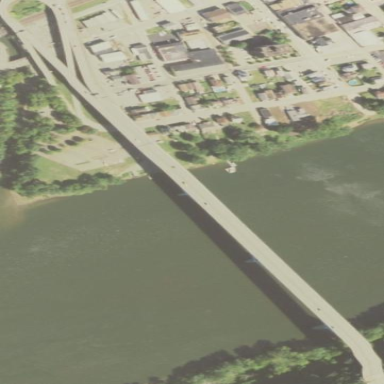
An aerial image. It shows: Man-made bridge.